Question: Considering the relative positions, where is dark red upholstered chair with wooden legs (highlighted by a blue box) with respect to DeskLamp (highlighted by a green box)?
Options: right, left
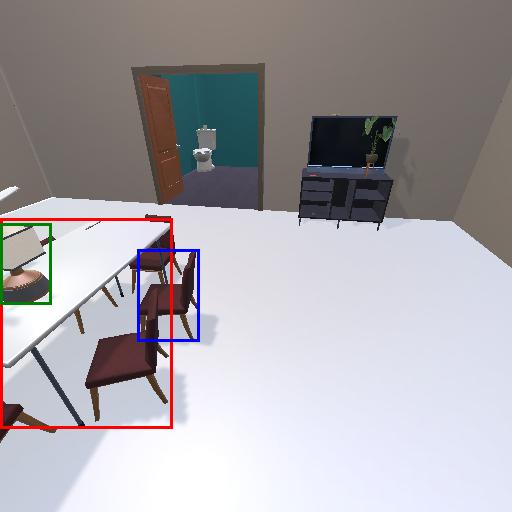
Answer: right